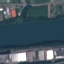
Land use / land cover: River